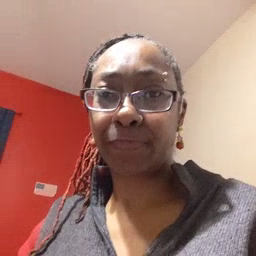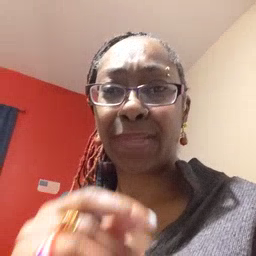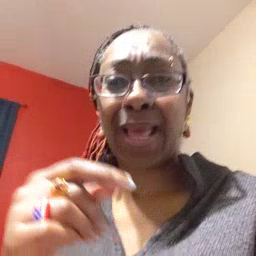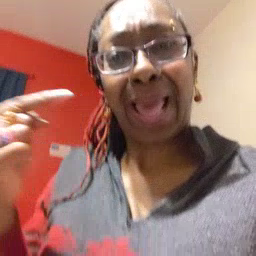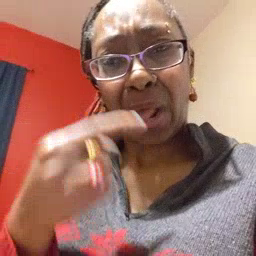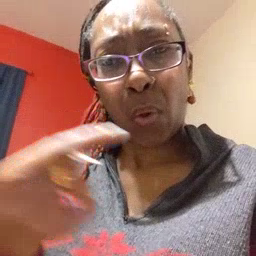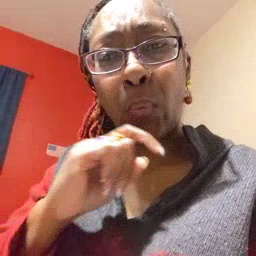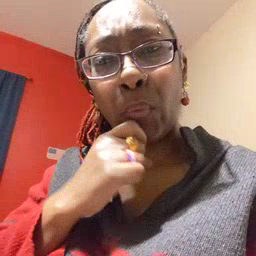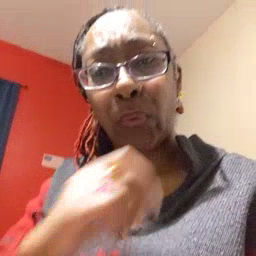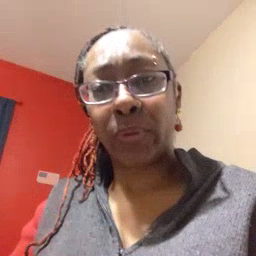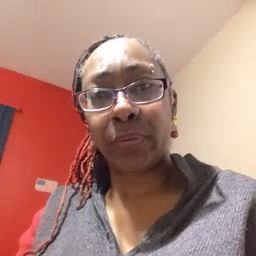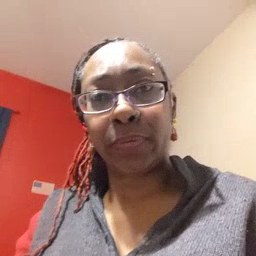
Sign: owie